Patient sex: M
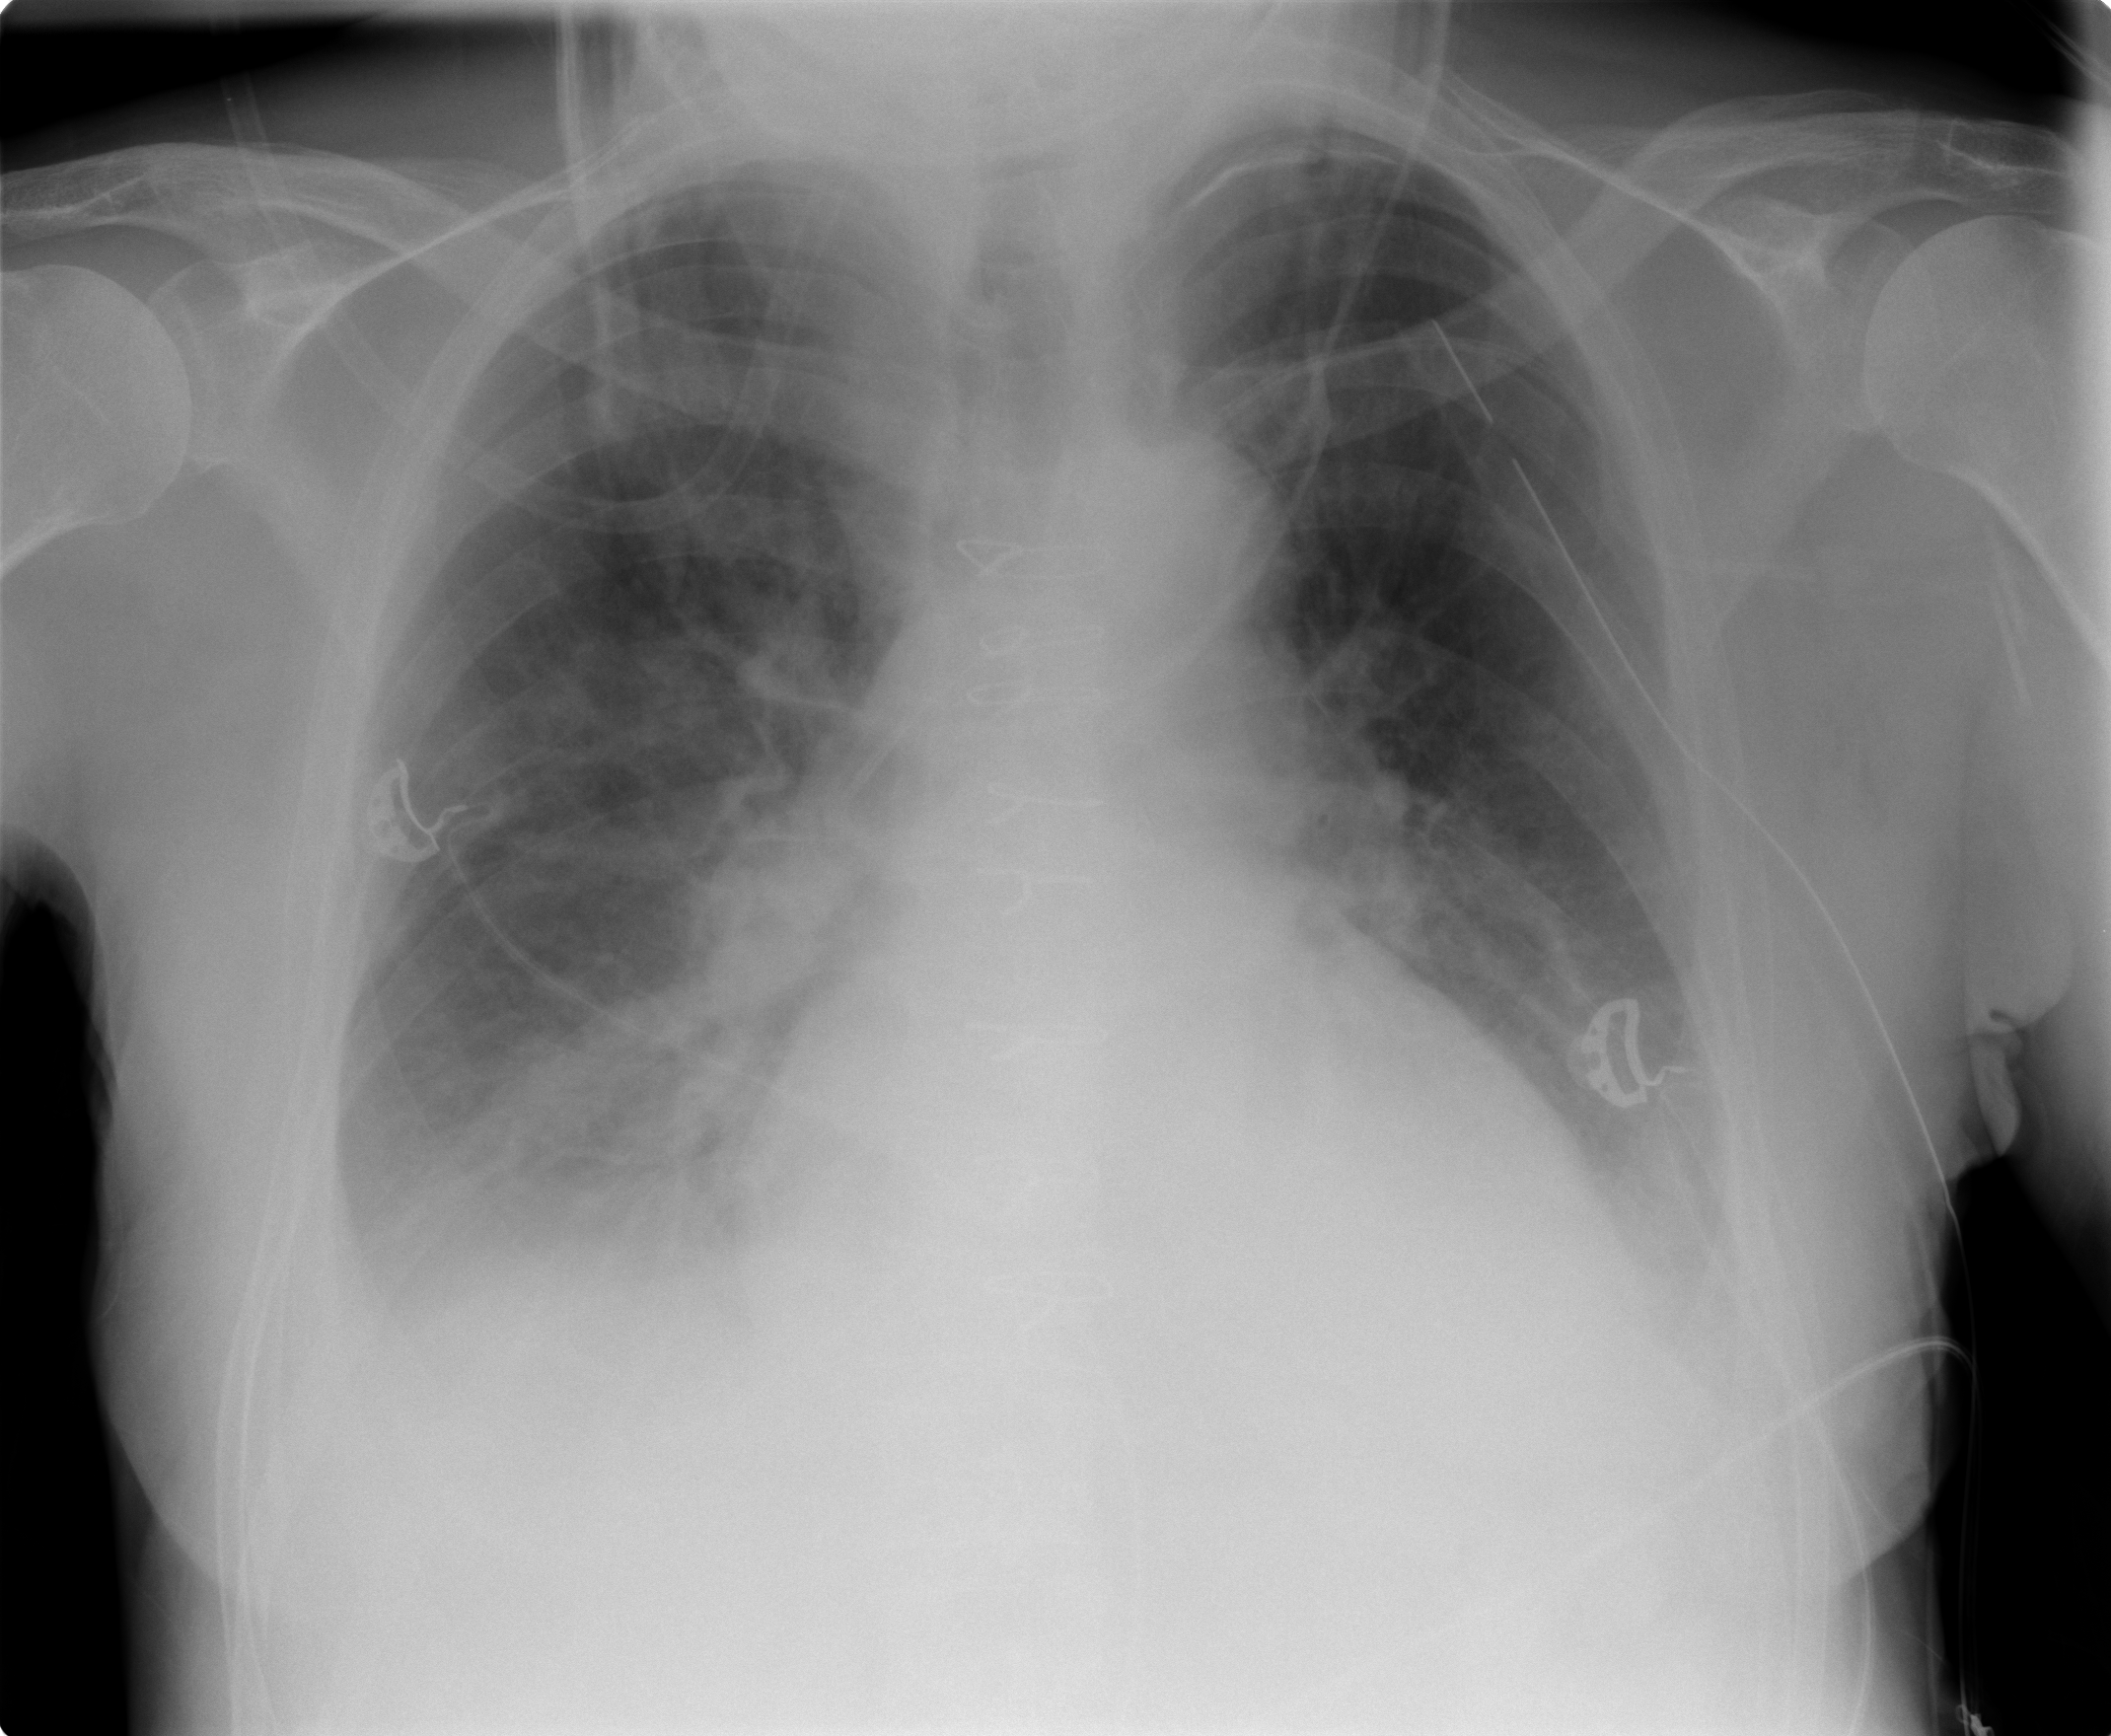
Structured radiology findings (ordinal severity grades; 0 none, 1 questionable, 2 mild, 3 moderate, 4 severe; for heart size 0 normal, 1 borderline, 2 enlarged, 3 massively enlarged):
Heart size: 0
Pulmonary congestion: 0
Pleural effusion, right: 2
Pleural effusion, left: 2
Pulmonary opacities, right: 2
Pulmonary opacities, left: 0
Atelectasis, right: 2
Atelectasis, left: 2